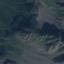
Label: HerbaceousVegetation